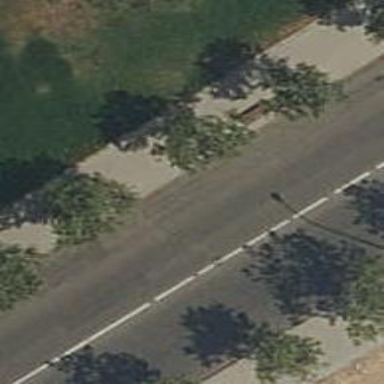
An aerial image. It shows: Bench for seating.